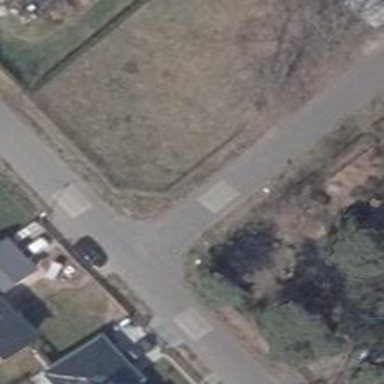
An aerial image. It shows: Table-style traffic calming feature.